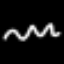
Label: squiggle